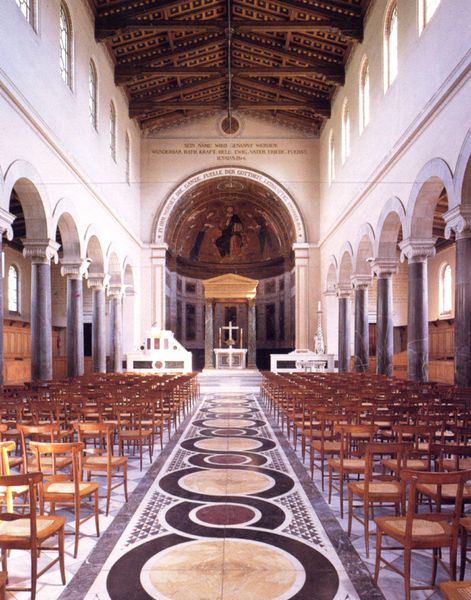
Titel: Friedenskirche
Künstler: August Stüler
Standort: Potsdam, Sanssouci (EU - D - BB)
Schlagwörter: gott, weiß, braun, fenster, hell, licht, marmor, stuhl, stühle, säulen, dach, weg, kirche, boden, gold, sessel, decke, rund, bogen, gestühl, inschrift, wandmalerei, foto, bögen, gang, kreuz, kreise, holzdecke, altar, arkaden, mittelgang, farb, christus, jesus, rundbögen, fresko, basilika, holzdach, kriche, offener dachstuhl, vierungskuppel, stuhal